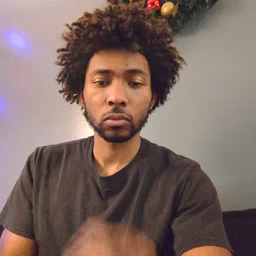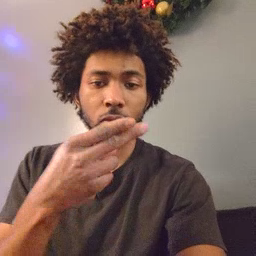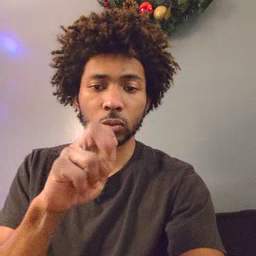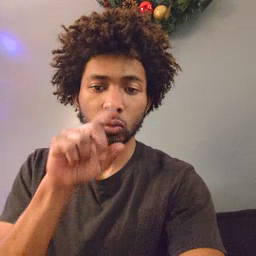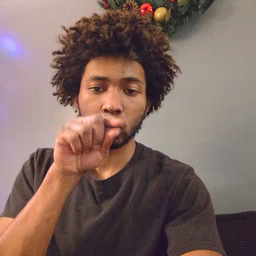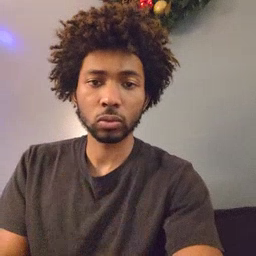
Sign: hen